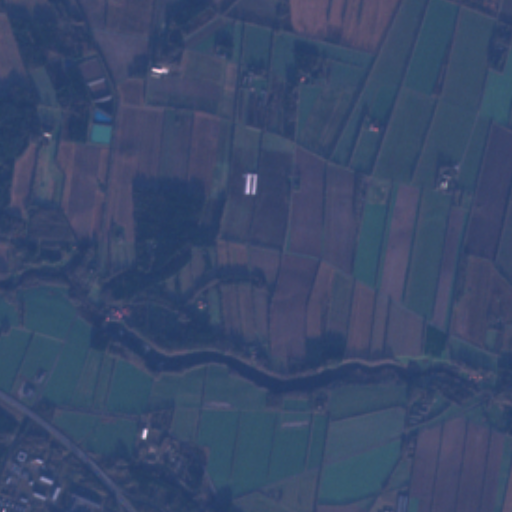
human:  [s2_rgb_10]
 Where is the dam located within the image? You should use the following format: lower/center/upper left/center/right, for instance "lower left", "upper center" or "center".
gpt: The dam is located in the center left of the image.
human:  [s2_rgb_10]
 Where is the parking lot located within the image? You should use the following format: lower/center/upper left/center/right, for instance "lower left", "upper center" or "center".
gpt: The parking lot is located in the lower left of the image.
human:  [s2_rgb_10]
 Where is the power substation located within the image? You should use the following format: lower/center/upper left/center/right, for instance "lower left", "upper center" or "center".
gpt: The power substation is located in the center left of the image.
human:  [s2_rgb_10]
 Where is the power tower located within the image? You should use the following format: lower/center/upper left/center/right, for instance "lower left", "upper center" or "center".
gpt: The power tower is located in the center left of the image.
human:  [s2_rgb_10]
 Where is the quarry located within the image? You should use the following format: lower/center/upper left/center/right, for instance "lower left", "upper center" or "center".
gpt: There is no quarry in the image.